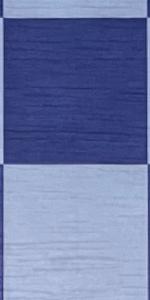
Label: Empty